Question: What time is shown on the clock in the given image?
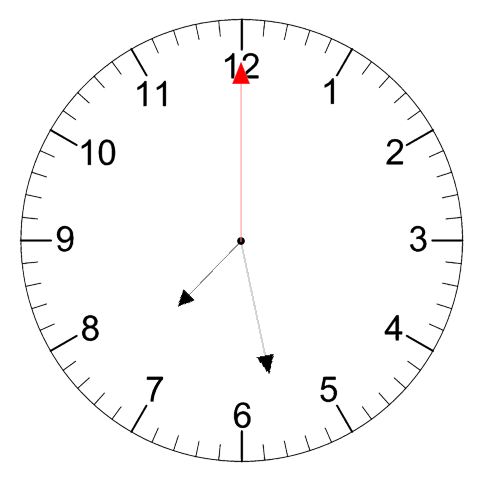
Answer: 07:28:00